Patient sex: M
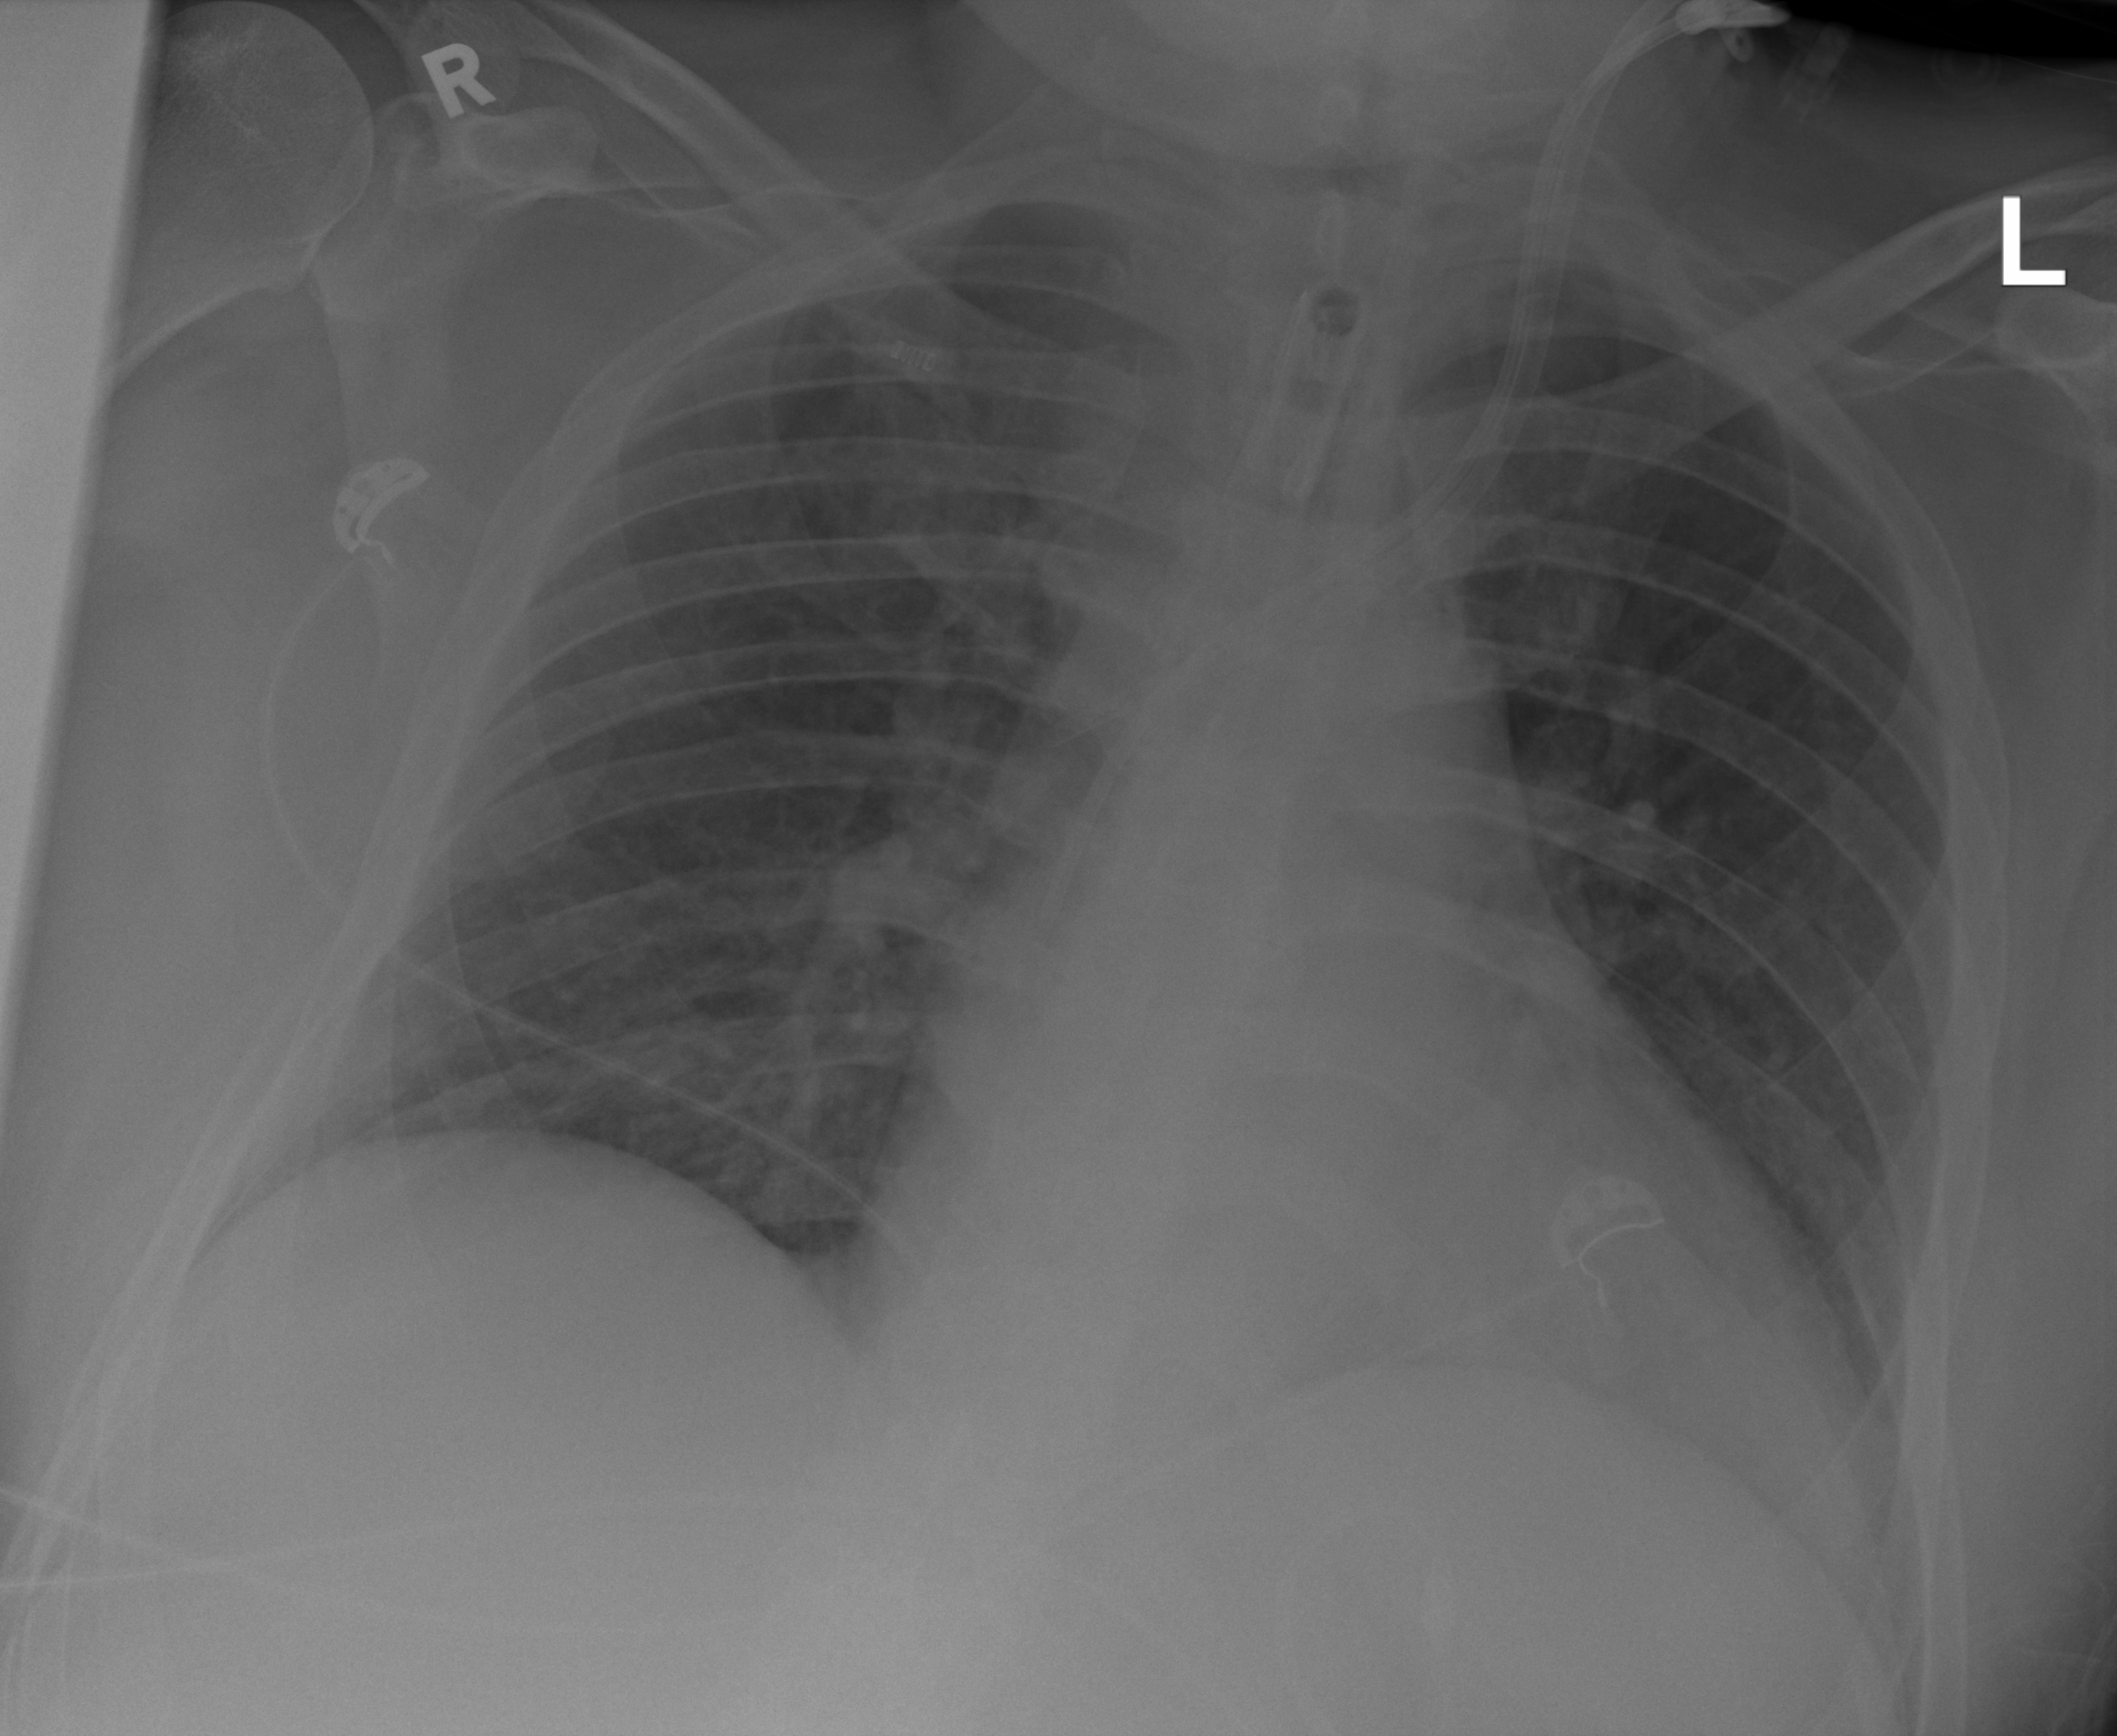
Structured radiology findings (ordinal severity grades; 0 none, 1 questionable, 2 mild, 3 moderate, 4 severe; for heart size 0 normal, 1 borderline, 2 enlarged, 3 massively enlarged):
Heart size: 2
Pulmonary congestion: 1
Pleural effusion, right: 0
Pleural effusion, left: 0
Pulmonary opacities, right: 2
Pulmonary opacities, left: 0
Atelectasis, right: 2
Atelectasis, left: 2